Question: I would like to have a pie chart fill a square chart area, currently I can't get it to use more than ~50% of the area, there's lots of grey space all around it. I have tried setting the 'margin' and 'spacing' attributes but it makes no difference.
Is there a way to reduce the padding between the pie chart and the grey box?

'''
FusionCharts.ready(function() {
var demographicsChart = new FusionCharts({
type: 'pie3d',
renderAt: 'chart-container',
width: '100%',
height: '100%',
dataFormat: 'json',
dataSource: {
chart: {
paletteColors: "#FFAE00,#1566EC,#82C309",
bgColor: "#ffffff",
use3DLighting: 1,
showShadow: 0,
enableSmartLabels: 0,
startingAngle: 90,
showLabels: 0,
showValues: 0,
showPercentValues: 0,
showLegend: 0,
pieSliceDepth: 20,
pieYScale: 70,
bgcolor: "EEEEEE,FFFFFF",
bgalpha: "100,100",
bgratio: "0,100",
bgangle: "90",
showBorder: 1,
borderColor: 1,
borderColor: "DDDDDD",
borderThickness: 1,
showToolTip: 0,
spacing: [0, 0, 0, 0],
margin: [0, 0, 0, 0],
animation: 0,
width: "100%",
height: "100%",
},
"data": [{
"label": "Not Started",
"value": 13
}, {
"label": "Complete",
"value": 9
}, {
"label": "In Progress",
"value": 33
}]
}
});
demographicsChart.render();
});
'''
'''
body {
padding: 1em;
}
#chart-container {
width: 300px;
height: 300px;
}
'''
'''
<script src="http://static.fusioncharts.com/code/latest/fusioncharts.charts.js"></script>
<script src="http://static.fusioncharts.com/code/latest/fusioncharts.js"></script>
<div id="chart-container">FusionCharts will render here</div>
'''
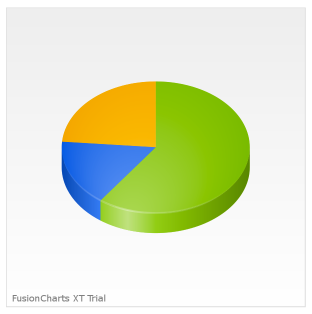
Answer: By default, FusionCharts XT automatically calculates the best fit pie radius for the chart. But if you want to enforce one of your own values, you can use the attribute "pieRadius". The value is a number which represents the outer radius of the chart. It is mentioned in the docs here <URL>.
I have created a fiddle for you with increased radius. Let me know if this helps.
<URL>
'''
FusionCharts.ready(function () {
var demographicsChart = new FusionCharts({
type: 'pie3d',
renderAt: 'chart-container',
width: '100%',
height: '100%',
dataFormat: 'json',
dataSource: {
chart: {
paletteColors: "#FFAE00,#1566EC,#82C309",
bgColor: "#ffffff",
use3DLighting: 1,
showShadow: 0,
enableSmartLabels: 0,
startingAngle: 90,
showLabels: 0,
showValues: 0,
showPercentValues: 0,
showLegend: 0,
pieSliceDepth: 20,
pieYScale: 70,
bgcolor: "EEEEEE,FFFFFF",
bgalpha: "100,100",
bgratio: "0,100",
bgangle: "90",
showBorder: 1,
borderColor: "DDDDDD",
borderThickness: 1,
showToolTip: 0,
animation: 0,
width: "100%",
height: "100%",
pieRadius: 148
},
"data": [{
"label": "Not Started",
"value": 13
}, {
"label": "Complete",
"value": 9
}, {
"label": "In Progress",
"value": 33
}]
}
});
demographicsChart.render();
});
'''